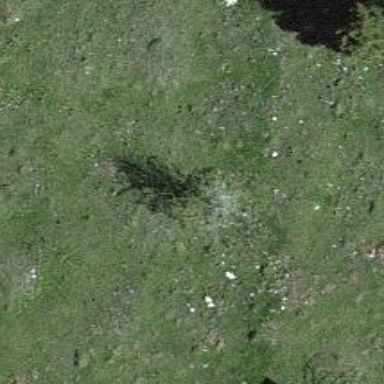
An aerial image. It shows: Beautiful tree in nature.